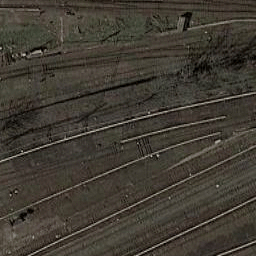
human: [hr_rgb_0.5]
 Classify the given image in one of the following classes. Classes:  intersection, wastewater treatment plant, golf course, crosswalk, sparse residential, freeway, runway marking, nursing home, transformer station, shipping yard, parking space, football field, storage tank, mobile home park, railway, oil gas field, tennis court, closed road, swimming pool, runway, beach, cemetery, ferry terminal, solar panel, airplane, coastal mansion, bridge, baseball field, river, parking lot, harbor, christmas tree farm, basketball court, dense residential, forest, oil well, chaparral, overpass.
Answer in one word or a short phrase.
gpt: railway